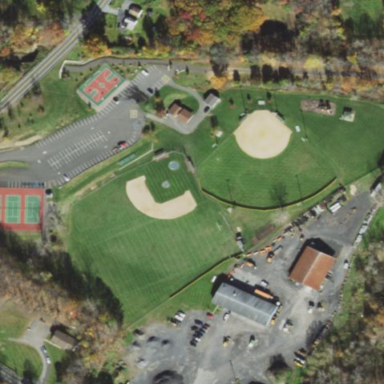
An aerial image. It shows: Baseball pitch for leisure land.